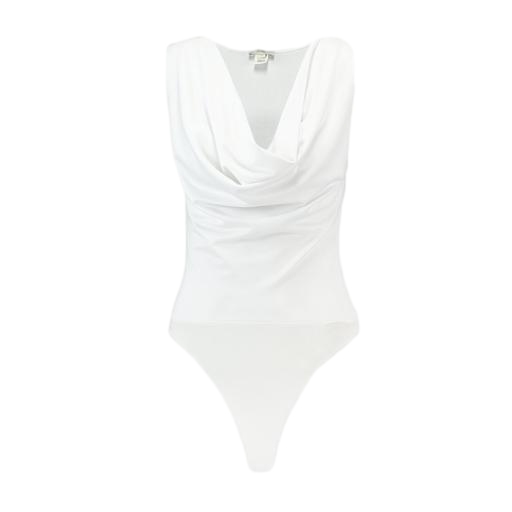
sleeveless cowl-neck top only macy, black lilly top off-white drape, white luxe drape muscle tank, white background